Aerial crown-view tile of a tropical tree (Barro Colorado Island, Panama), acquired 20250414:
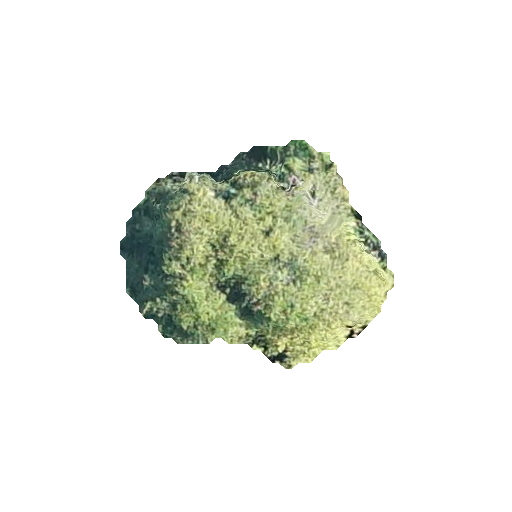
Species: Alseis blackiana
GBIF accepted scientific name: Alseis blackiana
Crown area: 63.569 m²